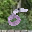
Label: 5